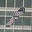
Label: 1